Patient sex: M
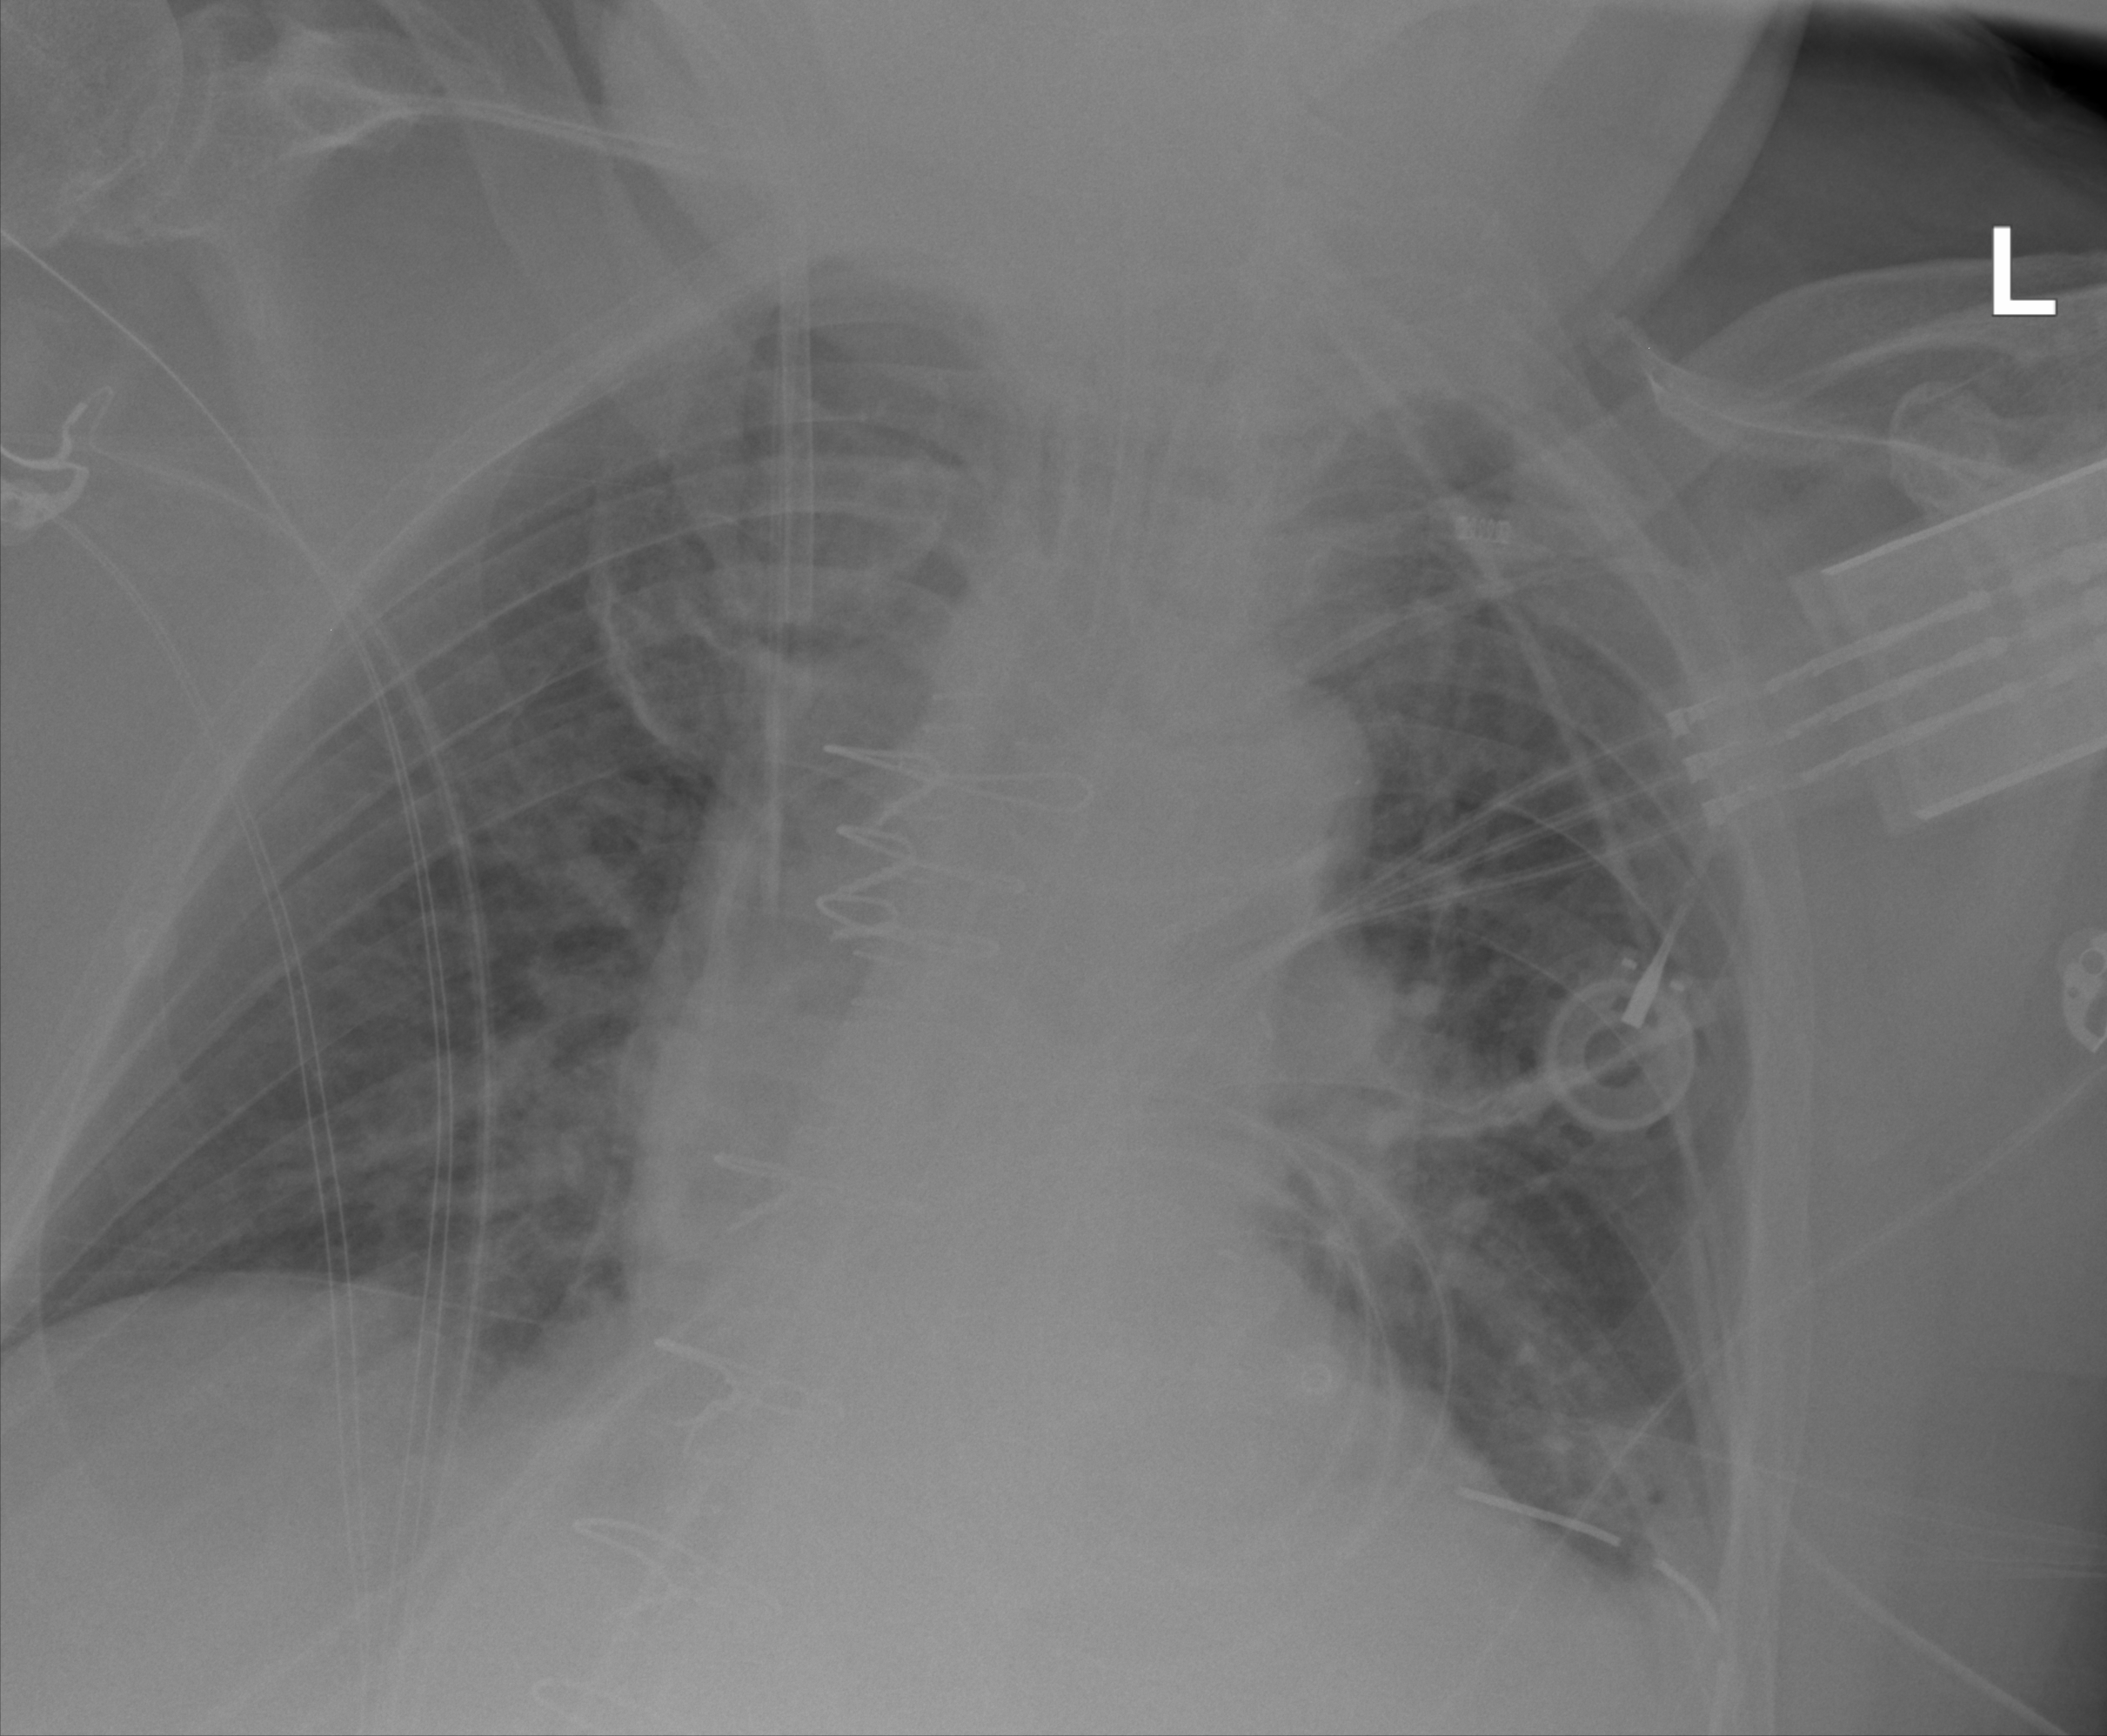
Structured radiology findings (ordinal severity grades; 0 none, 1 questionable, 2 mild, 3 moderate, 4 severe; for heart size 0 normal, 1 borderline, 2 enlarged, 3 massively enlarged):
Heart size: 1
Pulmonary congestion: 0
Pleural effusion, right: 0
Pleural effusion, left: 1
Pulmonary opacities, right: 0
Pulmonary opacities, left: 0
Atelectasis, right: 0
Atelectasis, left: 0